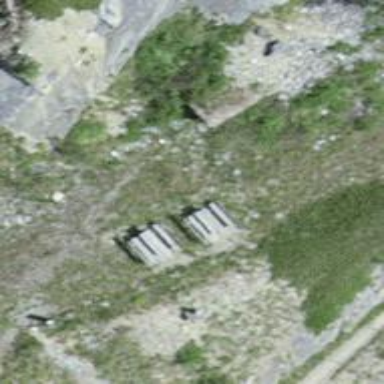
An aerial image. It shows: Picnic table located in leisure land area.